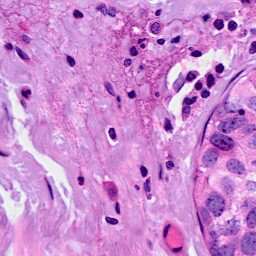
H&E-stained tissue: Breast